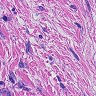
Metastatic tissue present: yes